Field crop: maize
Growth stage: 1
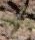
Species: atriplex